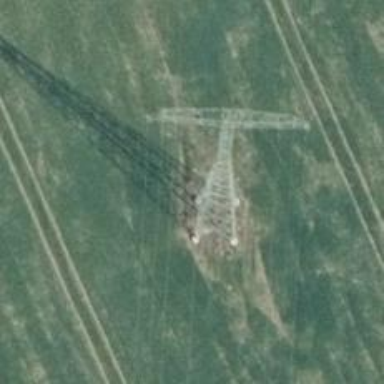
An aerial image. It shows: Power tower.